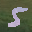
Label: 5